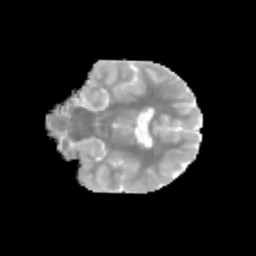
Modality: MD
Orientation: coronal
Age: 9
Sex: male
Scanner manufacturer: siemens
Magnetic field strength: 3 T
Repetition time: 3.8 s
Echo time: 0.07 s